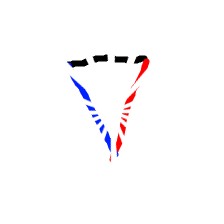
Shape: triangle